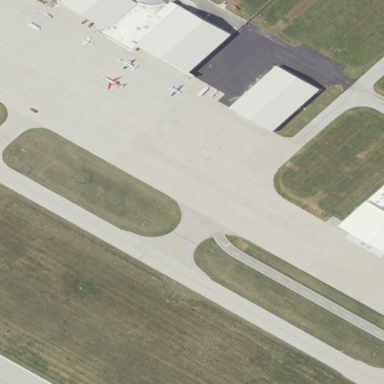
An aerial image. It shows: Concrete apron at the airport.